九年级 · 组合几何学
如图, 点 $P$ 在 $\odot O$ 的直径 $A B$ 上, 作正方形 $P C D E$ 和正方形 $P F G H$,其中点 $D, G$ 在直径所在直线上, 点 $C, E, F, H$ 都在 $\odot O$ 上, 若两个正方形的面积之和为 $16, O P=\sqrt{2}$, 则 $D G$ 的长是 ( )

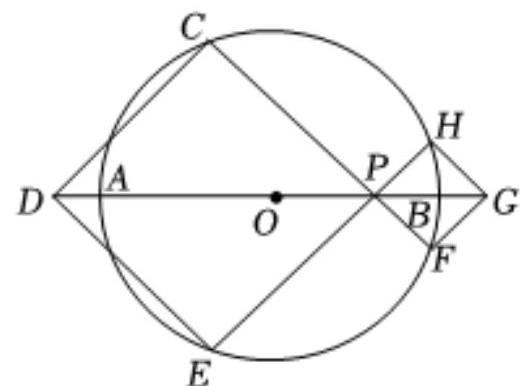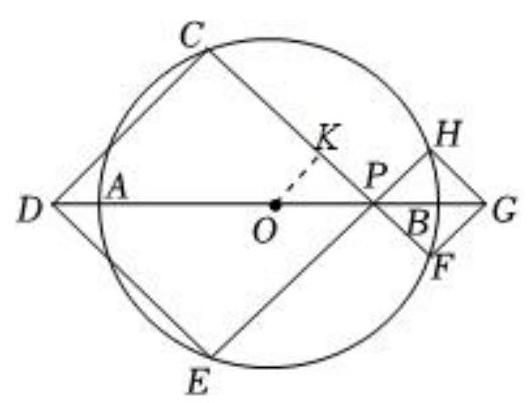
A. $6 \sqrt{2}$

B. $2 \sqrt{14}$

C. 7

D. $4 \sqrt{3}$

答案: B
解析: 解: 作 $O K \perp P C$ 于 $K$, 设正方形 $P F G H$ 的边长是 $x$,

$\because$ 四边形 $P C D E$ 是正方形,

$\therefore \angle C P D=45^{\circ}$,

$\because \angle O K P=90^{\circ}$,

$\therefore \triangle K O P$ 是等腰直角三角形,

$\therefore P K=\frac{\sqrt{2}}{2} O P=1$,

$\therefore C K=F K=x+1$,

$\therefore P C=C K+P K=x+2$,

$\because$ 两个正方形的面积之和为 16 ,

$\therefore x^{2}+(x+2)^{2}=16$,

$\therefore x=\sqrt{7}-1$ 或 $x=-\sqrt{7}-1$ (舍),

$\therefore P C=x+2=\sqrt{7}+1, P H=x=\sqrt{7}-1$,

$\therefore P D=\sqrt{2} P C=\sqrt{14}+\sqrt{2}, P G=\sqrt{2} P H=\sqrt{14}-\sqrt{2}$,

$\therefore D G=P D+P G=2 \sqrt{14}$.

故选: $B$.

设正方形 $P F G H$ 的边长是 $x$, 由条件得到 $x^{2}+(x+2)^{2}=16$, 从而求出正方形 $P F G H$ 的边长, 得到正方形
$P C D E$ 的边长, 进一步求出 $P D, P G$ 的长, 即可求出 $D G$ 的长.

本题考查正方形的性质, 垂径定理, 关键是由条件列出关于小正方形边长的方程, 求出小正方形边长.